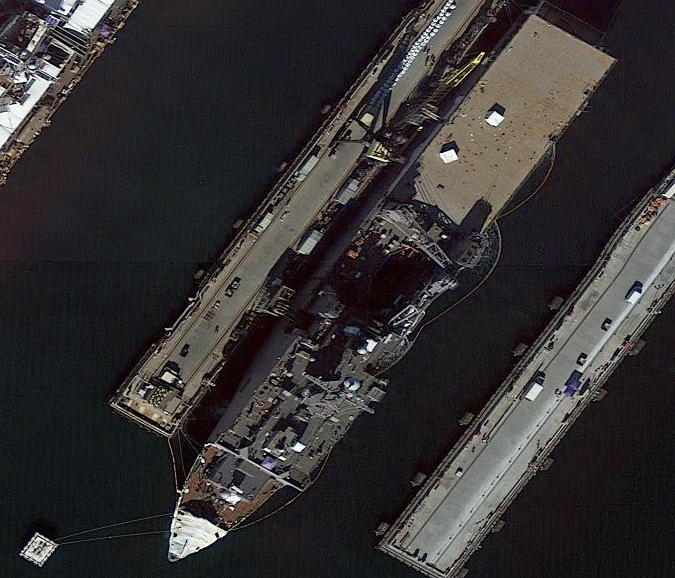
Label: Whitby_Island-class_dock_landing_ship